Question: How to show a very simple statistical bar/graph
looking for a django package for easy implement
i'd like it to be inside admin change page or model shown as an admin-inline
Thanks
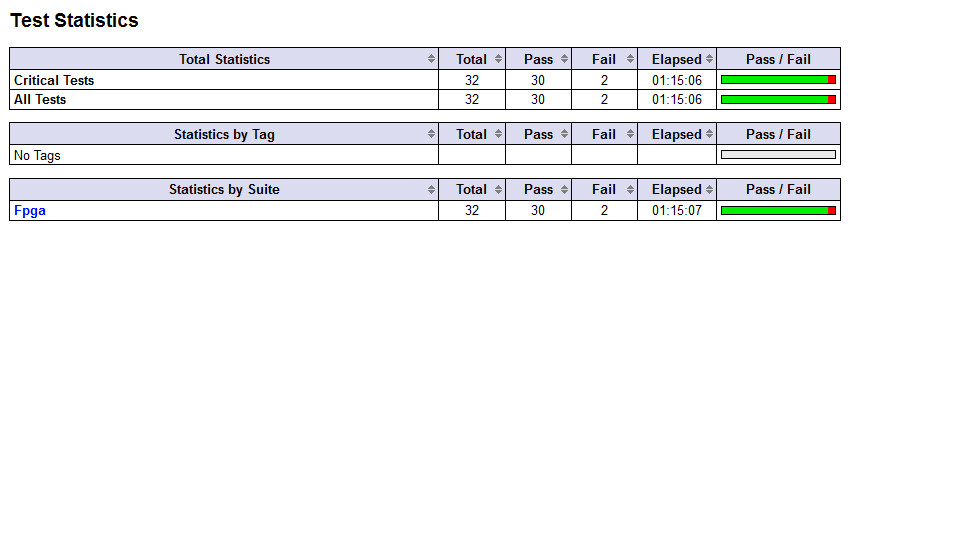
Answer: You don't need any package to do this. You can show such graph with the two '<div>' and some CSS styling:
'''
class StatsAdmin(admin.ModelAdmin):
list_display = ('name', 'total', 'passed', 'failed', 'pass_fail')
def pass_fail(self, obj):
if not obj.total:
return ('<div style="width: 100px; height: 10px; border:'
'1px solid black"></div>')
percent_passed = int(obj.passed * 100.0 / obj.total)
return ('<div style="width: 100px; height: 10px; '
'border: 1px solid black; background: red">'
'<div style="width: %spx; height: 10px; '
'background: green"></div>'
'</div>' % percent_passed)
pass_fail.allow_tags = True
pass_fail.short_description = 'Pass / Fail'
'''